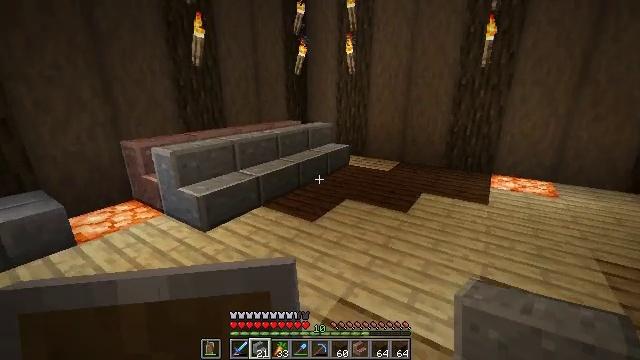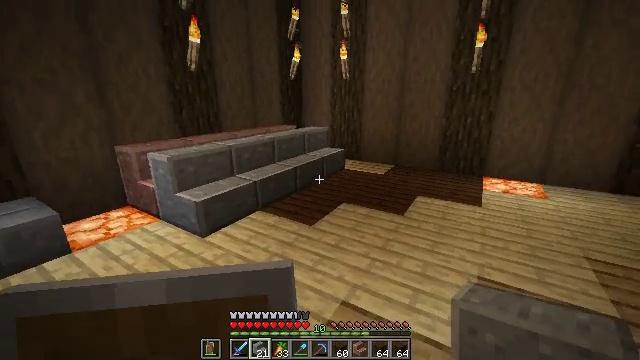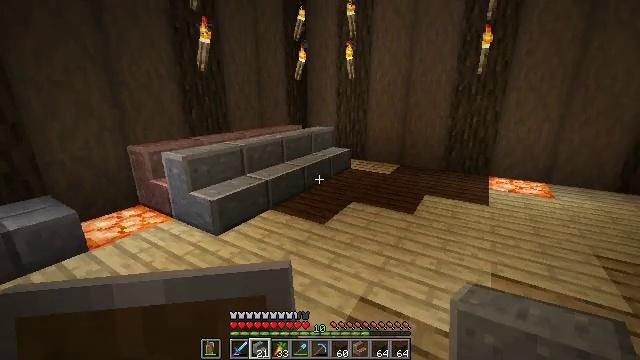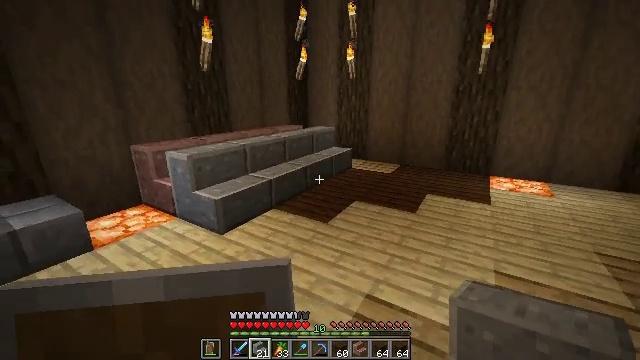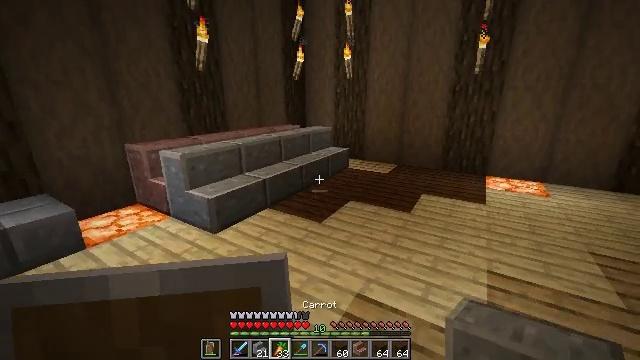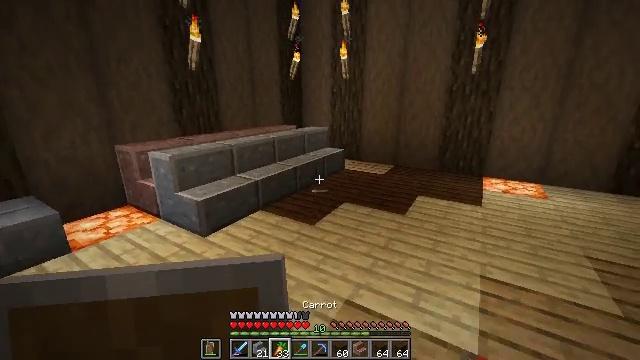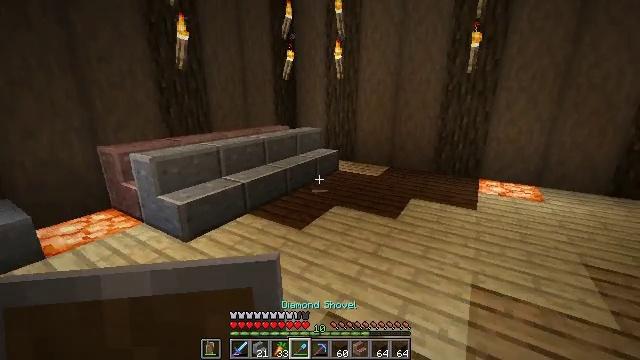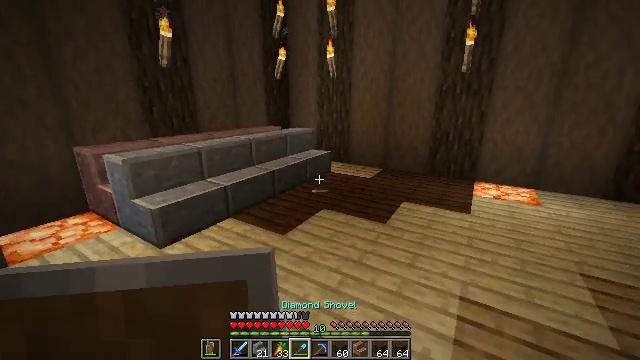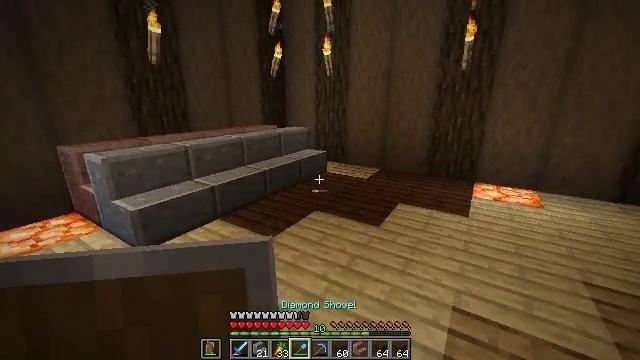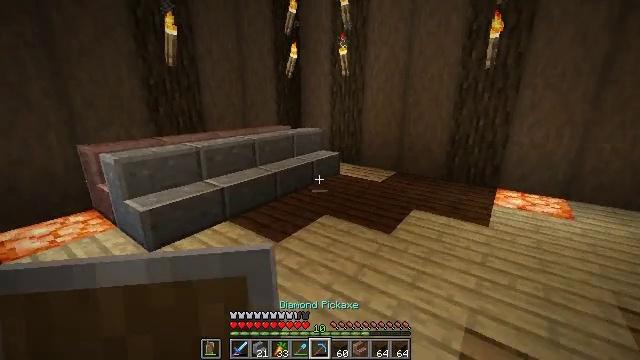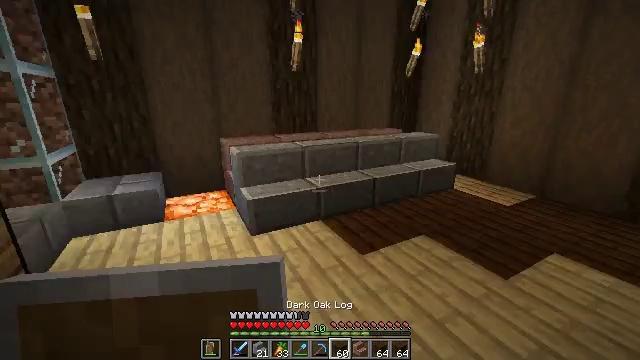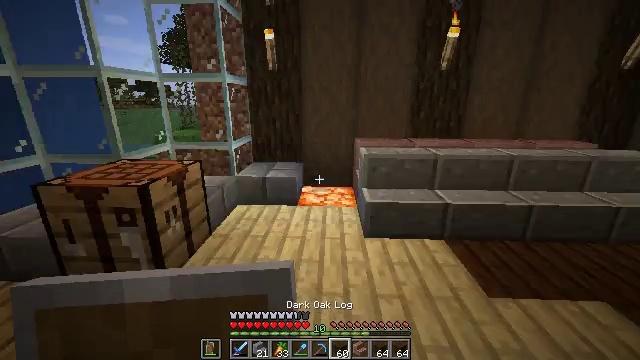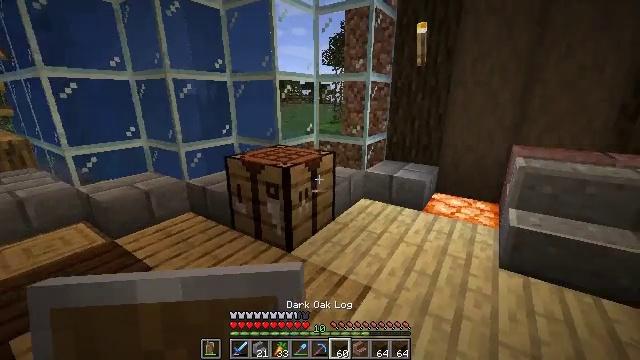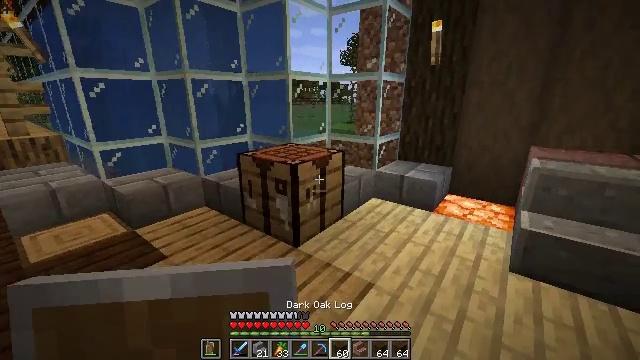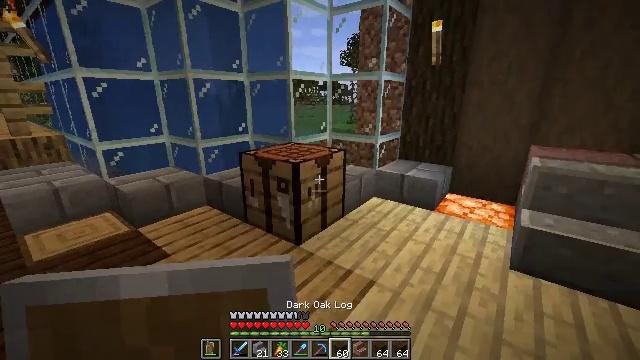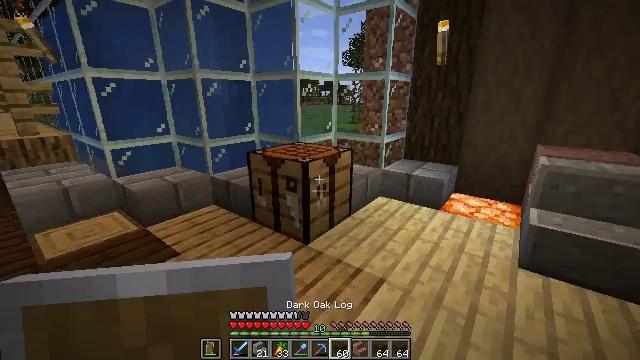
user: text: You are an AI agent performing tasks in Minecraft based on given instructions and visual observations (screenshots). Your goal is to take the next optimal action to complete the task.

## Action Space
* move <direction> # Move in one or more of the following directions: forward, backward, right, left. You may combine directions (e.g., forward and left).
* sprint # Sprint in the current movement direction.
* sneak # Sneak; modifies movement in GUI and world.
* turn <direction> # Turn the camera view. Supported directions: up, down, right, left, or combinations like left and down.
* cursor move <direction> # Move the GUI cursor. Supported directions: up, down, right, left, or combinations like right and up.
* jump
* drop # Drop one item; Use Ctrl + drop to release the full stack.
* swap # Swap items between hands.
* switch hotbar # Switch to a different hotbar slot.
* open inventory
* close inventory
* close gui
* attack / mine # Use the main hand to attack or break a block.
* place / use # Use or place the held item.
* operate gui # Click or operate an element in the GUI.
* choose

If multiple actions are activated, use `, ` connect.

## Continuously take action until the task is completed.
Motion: motion action
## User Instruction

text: Craft polished blackstone brick stairs using polished blackstone bricks.
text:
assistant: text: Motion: move left, turn right
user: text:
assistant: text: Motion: move left
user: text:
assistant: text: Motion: move right
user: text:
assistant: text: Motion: move forward and move right
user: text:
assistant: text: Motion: move forward and move right
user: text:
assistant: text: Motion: move forward and move right
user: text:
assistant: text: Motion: move forward and move right
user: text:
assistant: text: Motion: move forward and move right
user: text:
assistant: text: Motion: move forward and move right, turn left
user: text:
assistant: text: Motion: move forward and move right, turn left
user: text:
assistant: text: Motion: move right, turn left
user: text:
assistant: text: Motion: move right, turn left
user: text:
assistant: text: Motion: move left, turn left
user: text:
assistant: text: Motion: move left
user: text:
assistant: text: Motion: move left
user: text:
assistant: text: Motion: no_op
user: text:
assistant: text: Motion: no_op
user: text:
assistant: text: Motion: switch to hotbar 1
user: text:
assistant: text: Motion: switch to hotbar 1
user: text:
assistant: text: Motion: switch to hotbar 1
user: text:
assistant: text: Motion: use / place
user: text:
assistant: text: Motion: use / place
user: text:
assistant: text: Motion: no_op
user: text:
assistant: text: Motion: no_op
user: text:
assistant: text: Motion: no_op
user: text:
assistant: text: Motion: open gui
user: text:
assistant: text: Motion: no_op
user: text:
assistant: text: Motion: no_op
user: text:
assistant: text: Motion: no_op
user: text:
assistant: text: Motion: no_op